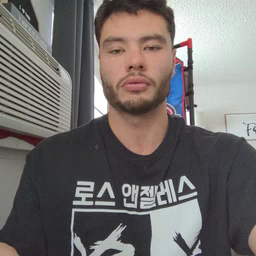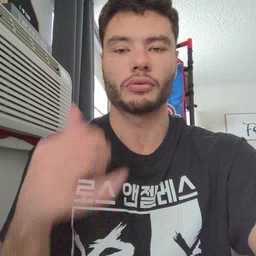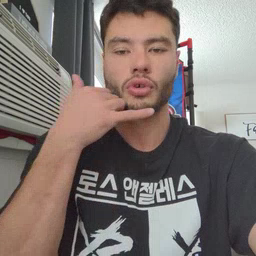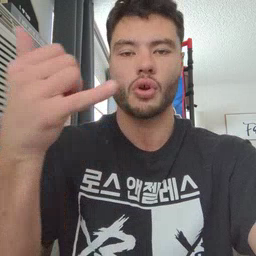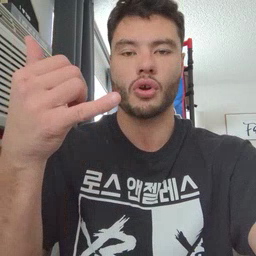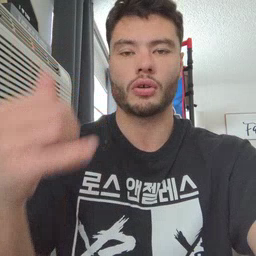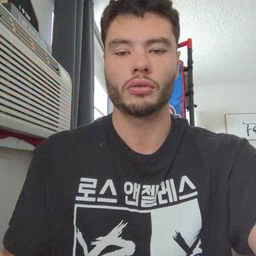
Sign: callonphone